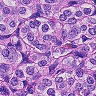
Metastatic tissue present: yes